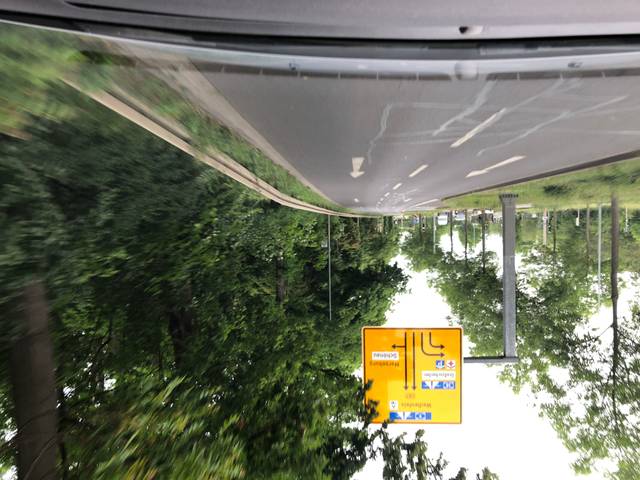
Region: Germany
Coordinates: 51.325, 12.295